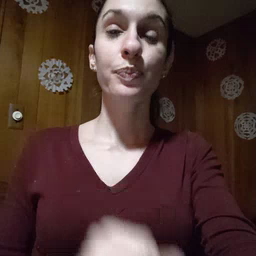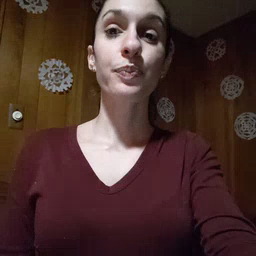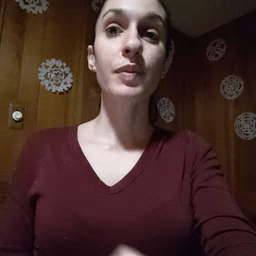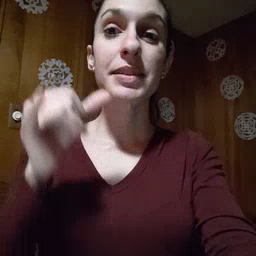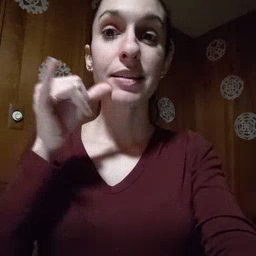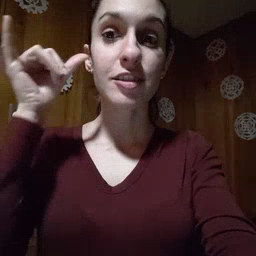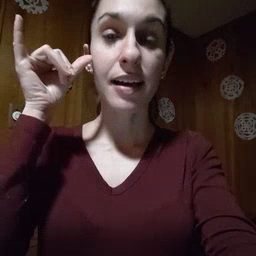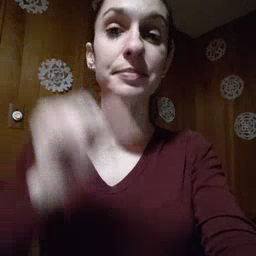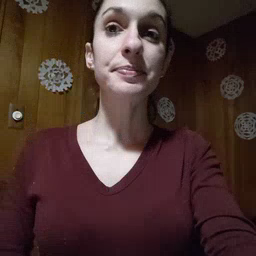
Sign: yesterday